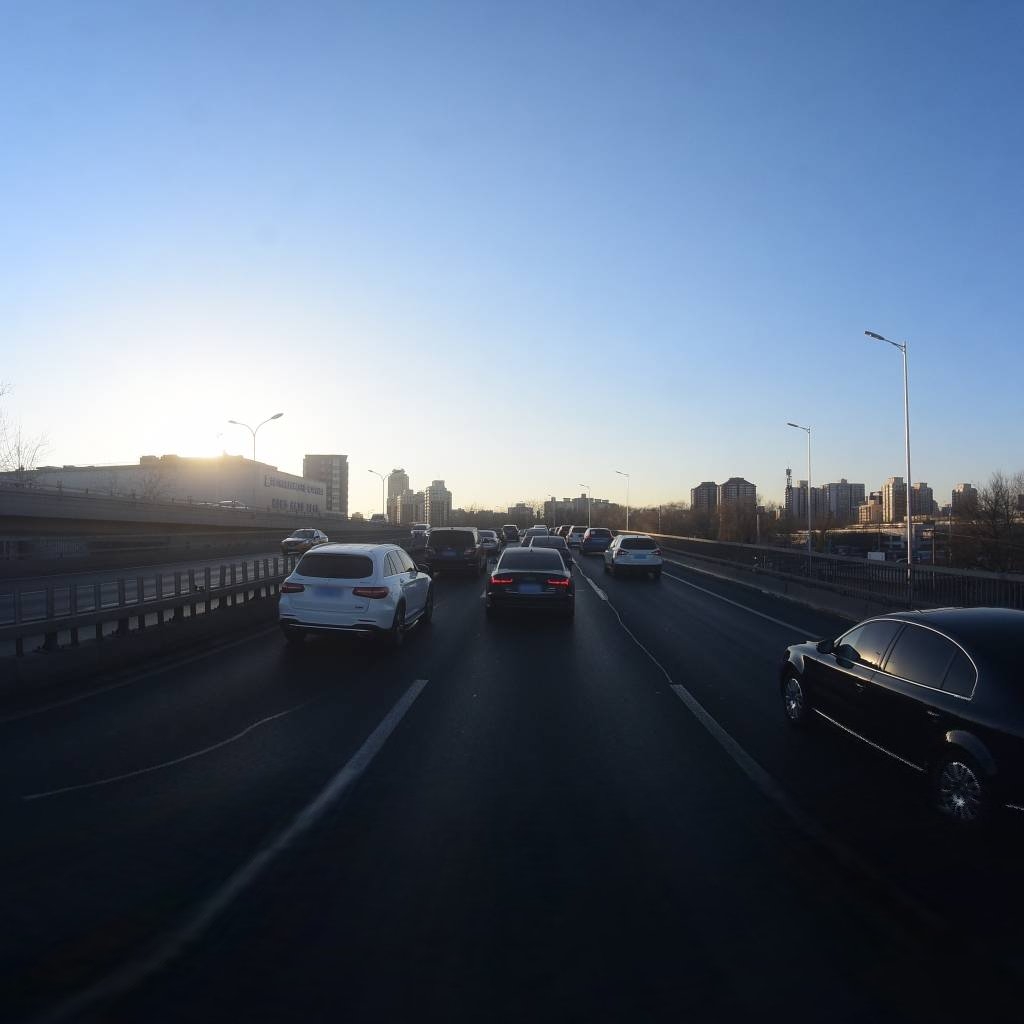
Region: Xicheng
Road damage annotations: longitudinal patch, longitudinal patch